Question: Here is my code. It gives an error. Why?
I want to convert 'byte[]' to 'sbyte[]'. Is there a simple alternative?
'''
byte[] final = hmacsha1.ComputeHash(contentBArr);
sbyte[] vOut = new sbyte[final.Length];
for (var i = 0; i < final.Length; i++)
{
var tmp = BitConverter.ToChar(final, i);
vOut[i] = (sbyte)tmp;
}
'''

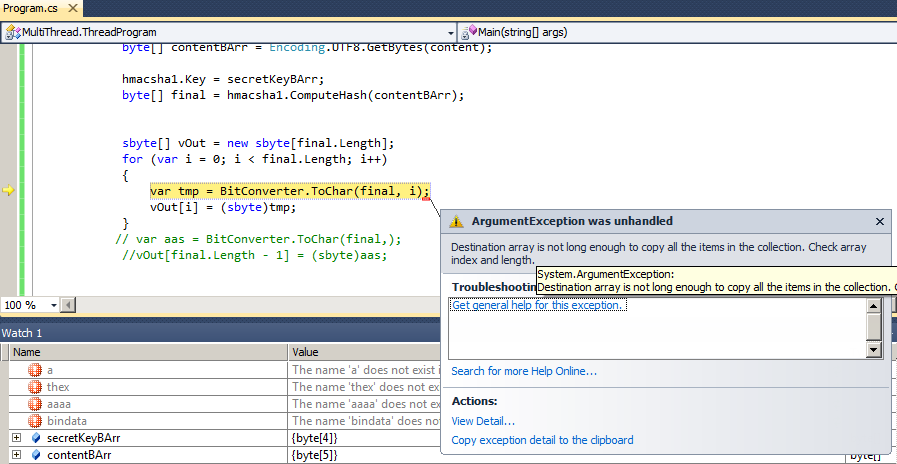
Answer: > I want to convert byte[] to sbyte[]. Is there a simple alternative?
LINQ approach:
'''
var input = new byte[] { 10, 20, 30, 40, 50 };
var output = input.Select(x => (sbyte)x).ToArray();
'''
You can do the same using simple 'for' loop:
'''
var input = new byte[] { 10, 20, 30, 40, 50 };
var output = new sbyte[input.Length];
for(int i = 0; i < input.Length; i++)
{
output[i] = (sbyte)input[i];
}
'''